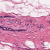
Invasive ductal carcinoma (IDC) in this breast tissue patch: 0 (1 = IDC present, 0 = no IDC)